Question: I've added a CSS style for notes. It needs to include a text prefix, followed by the note. This is my CSS...
'''
.note:before {
content: "Note: ";
font-weight: bold;
color: blue;
padding: 5px;
}
.note {
background-color: #f9fcff;
border-radius: 5px;
border: 1px solid blue;
padding: 5px 0px;
}
'''
This results in the CSS Result image below. Note that the second line of text isn't indented in line with the first character of the first line. To summarize, what I want is the "I" in "If" on the first line, to align with the "b" in "between" in the second line. Is this possible?

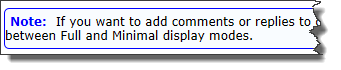
Answer: You can do this by adding left padding and absolutely positioning the before:
'''
.note:before {
content: "Note: ";
font-weight: bold;
color: blue;
position: absolute;
top: 5px; /* match the top padding below */
left: 5px; /* pretend there is 5px left padding to match other padding */
}
.note {
background-color: #f9fcff;
border-radius: 5px;
border: 1px solid blue;
padding: 5px 5px 5px 3.5em; /* 3.5em should allow enough space for note to sit in */
position: relative;
}
'''
'''
<p class="note">Lorem ipsum dolor sit amet, consectetur adipiscing elit. Maecenas imperdiet elit in porttitor posuere. Quisque lacinia nibh tellus, a cursus neque gravida at.</p>
'''